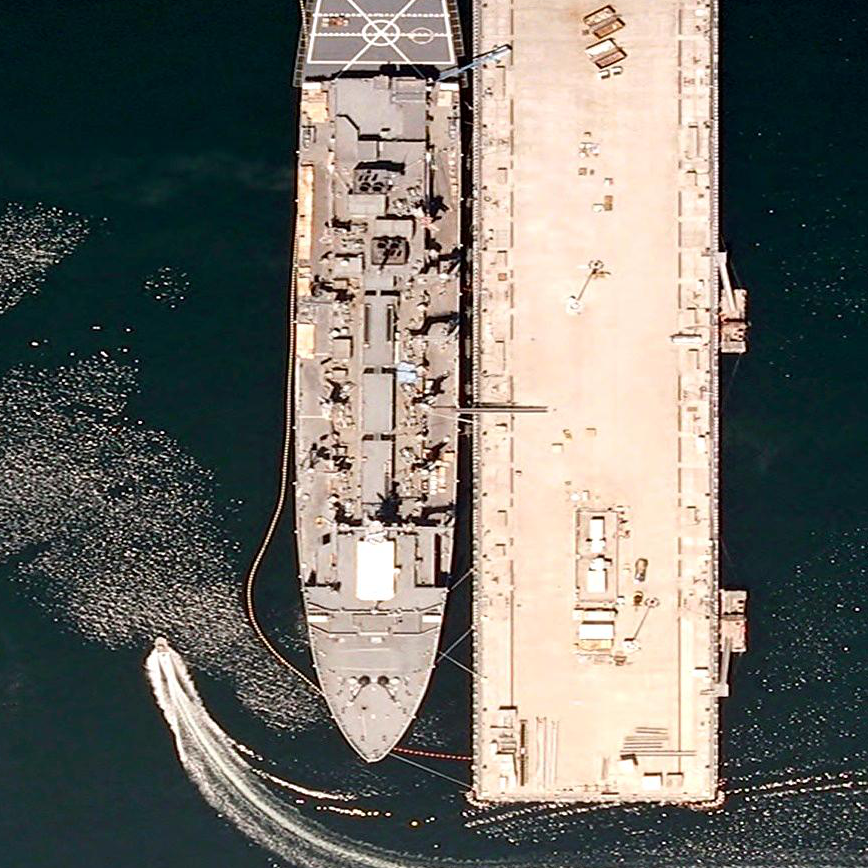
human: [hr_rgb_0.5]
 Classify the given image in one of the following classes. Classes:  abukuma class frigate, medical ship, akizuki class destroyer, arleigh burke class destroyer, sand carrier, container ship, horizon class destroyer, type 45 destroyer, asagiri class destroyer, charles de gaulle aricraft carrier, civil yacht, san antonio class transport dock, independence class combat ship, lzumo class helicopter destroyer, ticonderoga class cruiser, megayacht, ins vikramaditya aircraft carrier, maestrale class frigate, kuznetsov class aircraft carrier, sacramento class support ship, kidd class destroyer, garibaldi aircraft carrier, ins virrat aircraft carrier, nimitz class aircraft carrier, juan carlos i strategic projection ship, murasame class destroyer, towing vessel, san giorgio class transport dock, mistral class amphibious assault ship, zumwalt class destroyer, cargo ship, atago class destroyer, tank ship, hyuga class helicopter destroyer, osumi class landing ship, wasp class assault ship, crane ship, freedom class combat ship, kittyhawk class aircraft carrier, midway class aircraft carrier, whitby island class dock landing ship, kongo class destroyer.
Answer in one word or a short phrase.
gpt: Sacramento class support ship